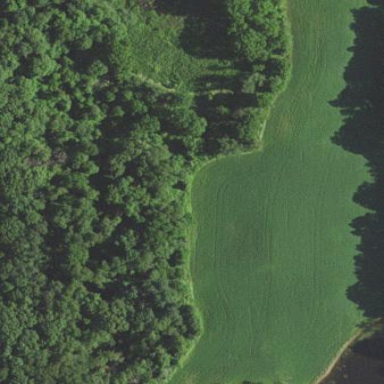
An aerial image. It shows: Wildlife opening within meadow area.